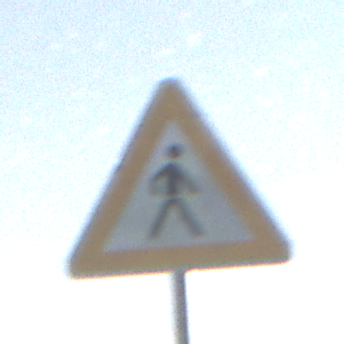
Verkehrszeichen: FussgaengerLinks
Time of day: Night
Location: Outdoor (Nature)
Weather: Clear
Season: NotSpecified
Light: Natural